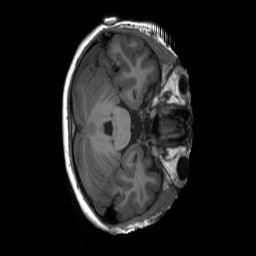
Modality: T1w
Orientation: axial
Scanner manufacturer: siemens
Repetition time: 2.3 s
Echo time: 0.00229 s